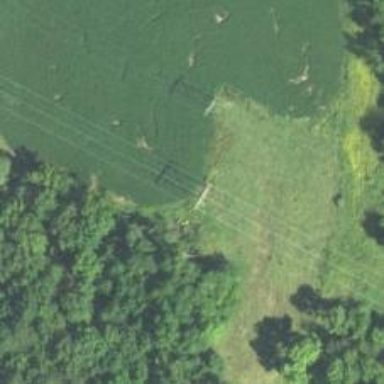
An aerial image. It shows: H-frame designed tower for power lines.